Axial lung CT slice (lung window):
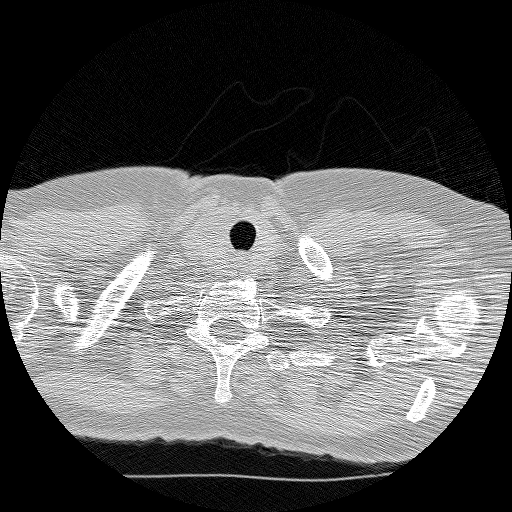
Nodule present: no